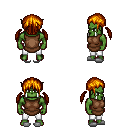
a pixel art fantasy rpg character, male body template, orc, green skin, brown tunic, white pants, dark blonde twin-tailed hairstyle, white slippers, four views (front, back, left, right), 2x2 character sprite sheet, small pixel art, hard edges, no anti-aliasing